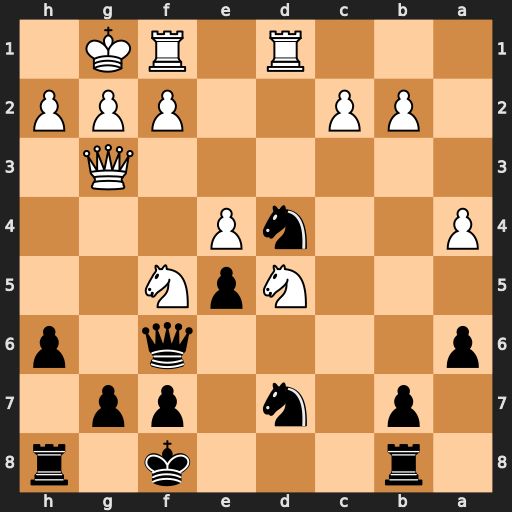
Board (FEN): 1r3k1r/1p1n1pp1/p4q1p/3NpN2/P2nP3/6Q1/1PP2PPP/3R1RK1
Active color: b
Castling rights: -
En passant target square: -
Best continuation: Ne2+ Kh1 Nxg3+